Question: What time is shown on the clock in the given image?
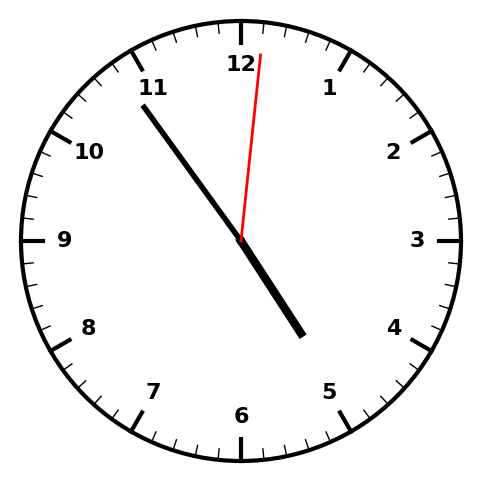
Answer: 04:54:01